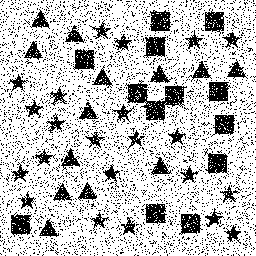
Squares: 13
Triangles: 13
Stars: 22
Total shapes: 48